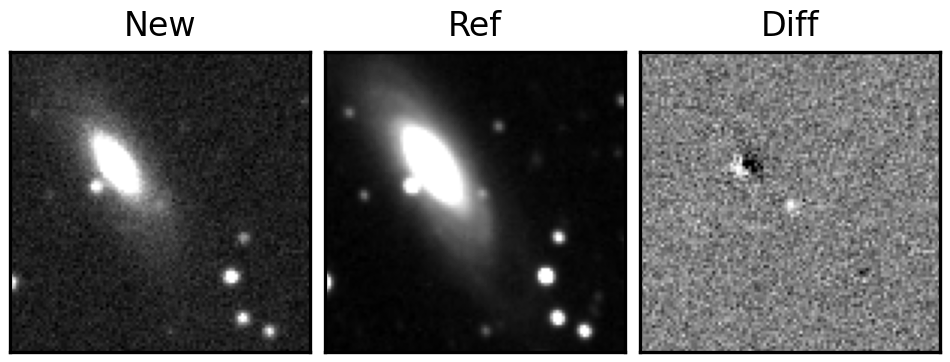
Label: real